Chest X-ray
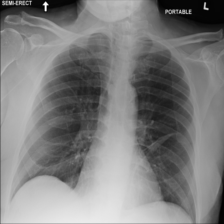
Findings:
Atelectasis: negative
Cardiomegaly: negative
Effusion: negative
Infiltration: negative
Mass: negative
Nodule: negative
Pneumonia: negative
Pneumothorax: negative
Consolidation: negative
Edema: negative
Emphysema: negative
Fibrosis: negative
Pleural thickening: negative
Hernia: negative